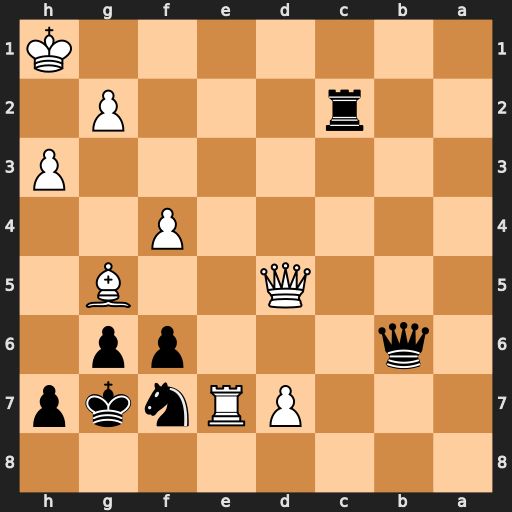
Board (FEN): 8/3PRnkp/1q3pp1/3Q2B1/5P2/7P/2r3P1/7K
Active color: b
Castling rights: -
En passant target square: -
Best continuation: Rc1+ Kh2 Qg1+ Kg3 Rc3+